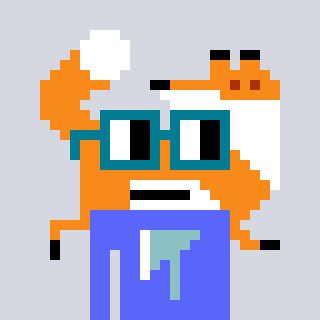
a pixel art character with square dark green glasses, a fox-shaped head and a purple-colored body on a cool background